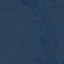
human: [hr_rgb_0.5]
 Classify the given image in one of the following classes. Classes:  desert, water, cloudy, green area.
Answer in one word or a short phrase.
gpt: green area